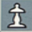
Piece: wP